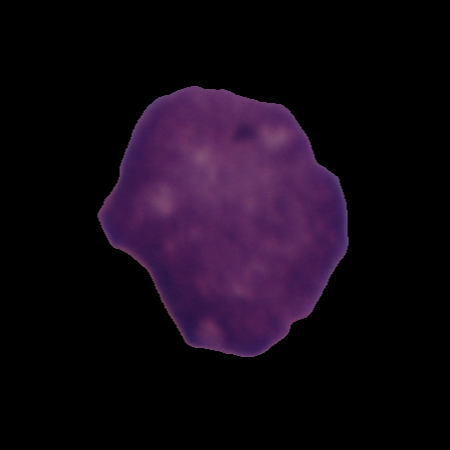
Label: cancer